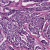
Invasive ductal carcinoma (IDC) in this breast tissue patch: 1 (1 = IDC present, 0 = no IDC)